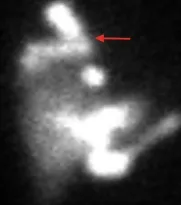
HIDA scan showing activity in the right chest indicating BBF. BBF, bronchobiliary fistula; HIDA, hepatobiliary iminodiacetic acid scan.
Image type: radiology (ct)